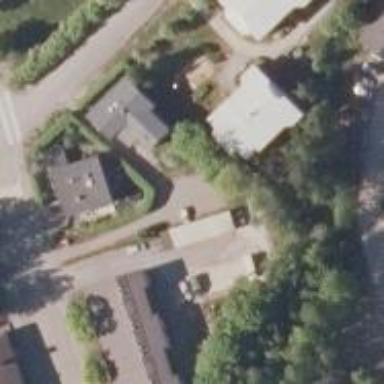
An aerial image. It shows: Driveway leading to service road.